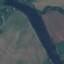
Land use / land cover: River